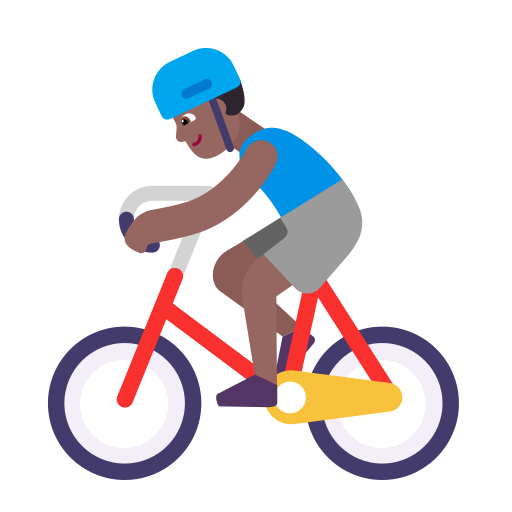
man biking flat  dark